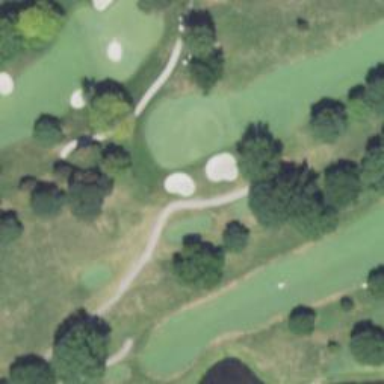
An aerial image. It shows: Golf hole.